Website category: sports
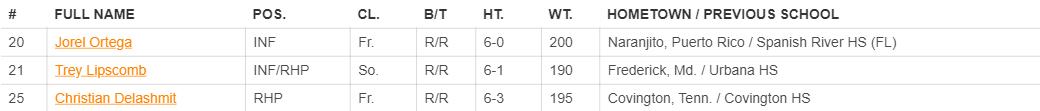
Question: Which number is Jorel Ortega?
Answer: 20

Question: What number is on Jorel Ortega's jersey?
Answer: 20

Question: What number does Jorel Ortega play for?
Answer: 20

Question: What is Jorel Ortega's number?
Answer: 20

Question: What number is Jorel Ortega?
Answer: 20

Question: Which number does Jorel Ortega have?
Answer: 20

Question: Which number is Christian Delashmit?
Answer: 25

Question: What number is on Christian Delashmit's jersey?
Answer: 25

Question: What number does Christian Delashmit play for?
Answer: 25

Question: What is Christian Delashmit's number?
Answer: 25

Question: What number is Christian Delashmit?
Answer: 25

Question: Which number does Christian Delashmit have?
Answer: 25

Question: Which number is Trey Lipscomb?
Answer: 21

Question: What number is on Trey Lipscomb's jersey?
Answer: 21

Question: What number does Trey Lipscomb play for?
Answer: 21

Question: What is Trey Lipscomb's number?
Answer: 21

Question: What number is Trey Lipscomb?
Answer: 21

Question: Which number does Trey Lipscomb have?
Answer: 21

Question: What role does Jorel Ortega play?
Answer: INF

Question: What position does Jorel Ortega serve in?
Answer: INF

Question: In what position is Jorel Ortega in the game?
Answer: INF

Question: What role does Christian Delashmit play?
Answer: RHP

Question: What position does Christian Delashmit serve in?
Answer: RHP

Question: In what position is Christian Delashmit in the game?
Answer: RHP

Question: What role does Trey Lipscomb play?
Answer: INF/RHP

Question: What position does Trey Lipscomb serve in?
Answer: INF/RHP

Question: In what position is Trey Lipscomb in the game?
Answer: INF/RHP

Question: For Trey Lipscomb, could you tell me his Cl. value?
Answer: So.

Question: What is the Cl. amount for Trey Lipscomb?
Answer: So.

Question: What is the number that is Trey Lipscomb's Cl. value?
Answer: So.

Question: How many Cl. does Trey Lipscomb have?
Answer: So.

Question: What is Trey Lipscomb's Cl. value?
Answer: So.

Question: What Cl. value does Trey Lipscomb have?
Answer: So.

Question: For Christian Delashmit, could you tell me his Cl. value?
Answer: Fr.

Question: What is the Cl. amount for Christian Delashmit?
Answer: Fr.

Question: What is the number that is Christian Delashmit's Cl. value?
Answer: Fr.

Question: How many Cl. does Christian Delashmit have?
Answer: Fr.

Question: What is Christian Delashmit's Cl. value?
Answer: Fr.

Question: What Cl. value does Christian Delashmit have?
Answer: Fr.

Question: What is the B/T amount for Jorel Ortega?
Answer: R/R

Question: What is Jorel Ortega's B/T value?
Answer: R/R

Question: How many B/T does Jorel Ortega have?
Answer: R/R

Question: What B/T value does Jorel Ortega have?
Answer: R/R

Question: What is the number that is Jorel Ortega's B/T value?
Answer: R/R

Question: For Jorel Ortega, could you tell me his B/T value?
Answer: R/R

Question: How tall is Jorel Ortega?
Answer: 6-0

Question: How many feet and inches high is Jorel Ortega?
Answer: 6-0

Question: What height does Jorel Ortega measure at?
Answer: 6-0

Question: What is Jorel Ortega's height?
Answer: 6-0

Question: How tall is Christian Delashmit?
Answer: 6-3

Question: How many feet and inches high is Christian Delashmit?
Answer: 6-3

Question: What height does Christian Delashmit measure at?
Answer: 6-3

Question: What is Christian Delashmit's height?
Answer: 6-3

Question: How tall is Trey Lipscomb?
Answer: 6-1

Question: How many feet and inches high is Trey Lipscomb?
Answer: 6-1

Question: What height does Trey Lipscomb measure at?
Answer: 6-1

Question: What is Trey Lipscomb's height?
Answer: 6-1

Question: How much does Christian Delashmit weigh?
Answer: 195

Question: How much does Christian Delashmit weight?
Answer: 195

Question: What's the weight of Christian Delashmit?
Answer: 195

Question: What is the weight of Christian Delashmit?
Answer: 195

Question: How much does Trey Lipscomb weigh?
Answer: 190

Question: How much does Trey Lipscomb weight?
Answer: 190

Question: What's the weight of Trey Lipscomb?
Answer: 190